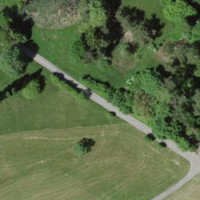
EUNIS habitat code: 24
Species observed at this site:
Filipendula ulmaria